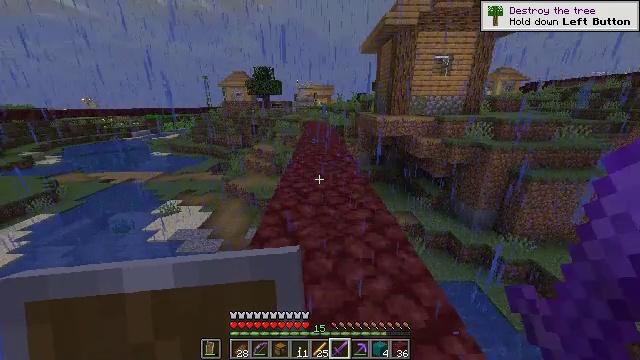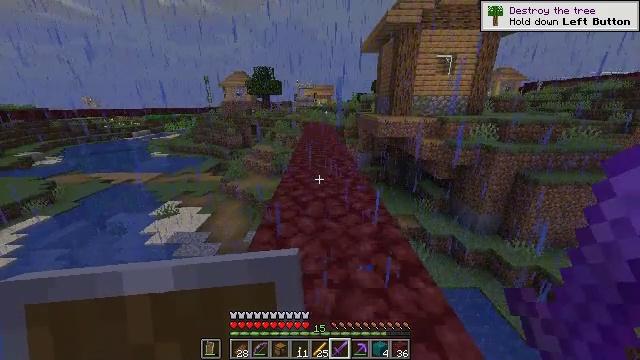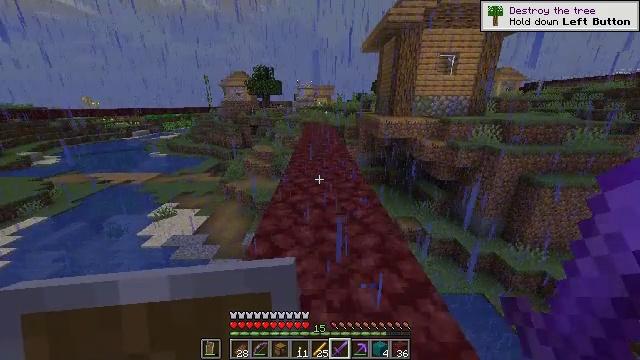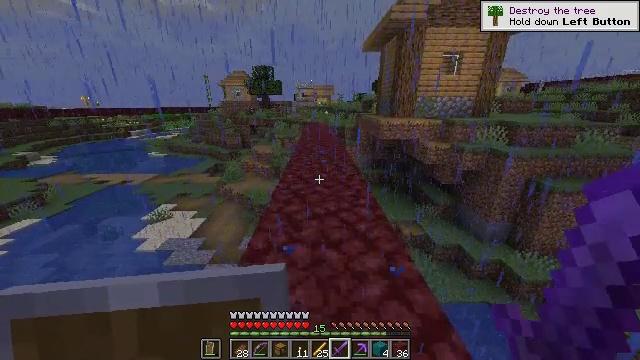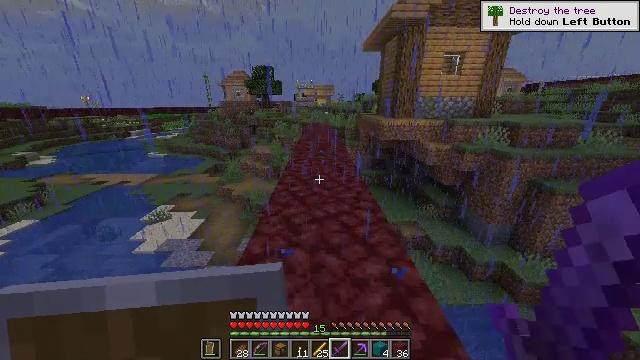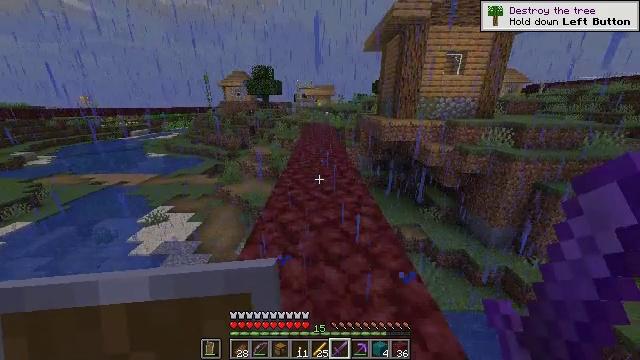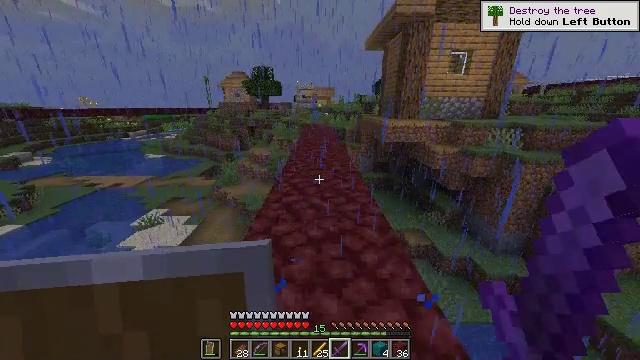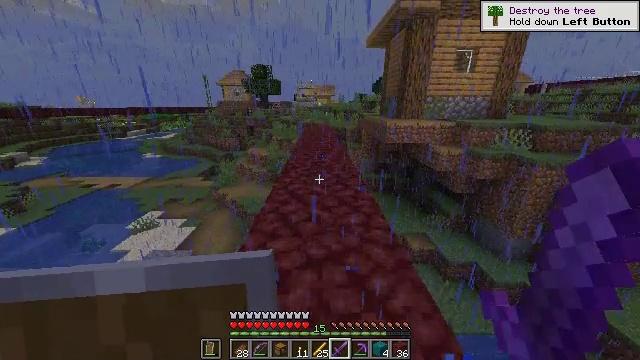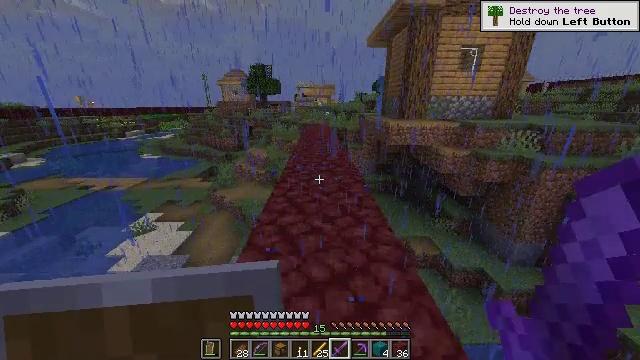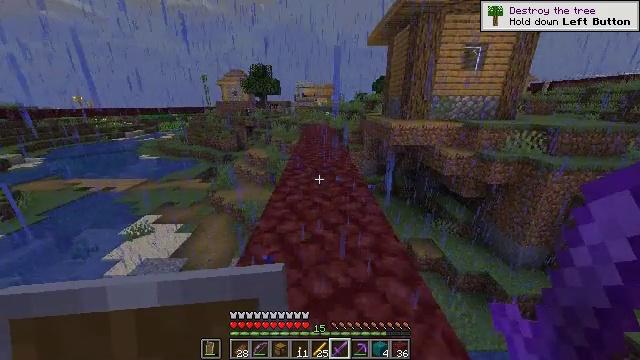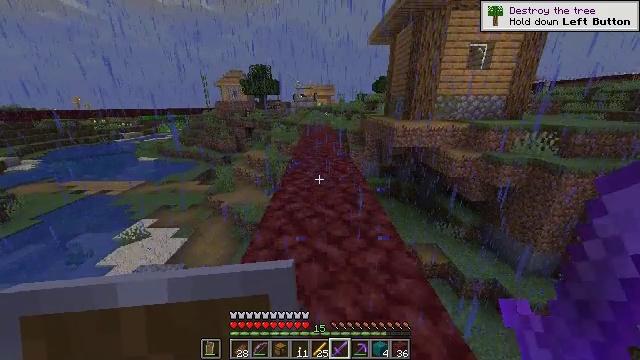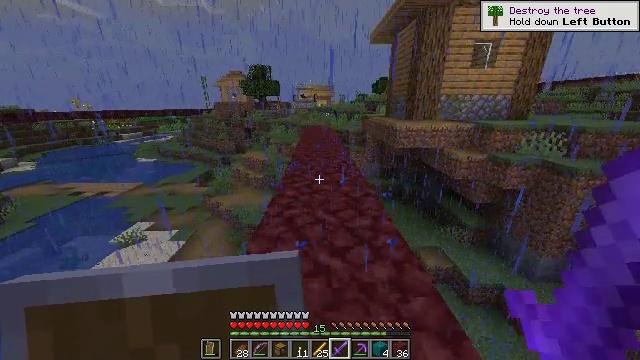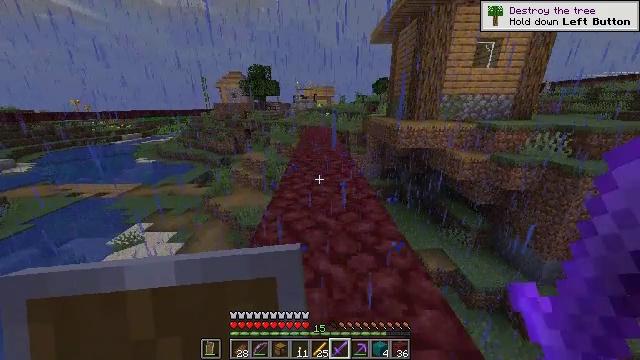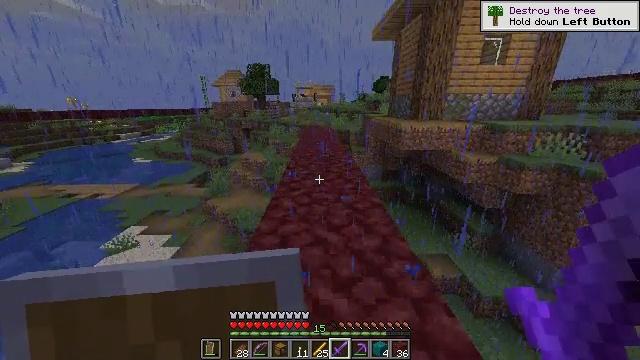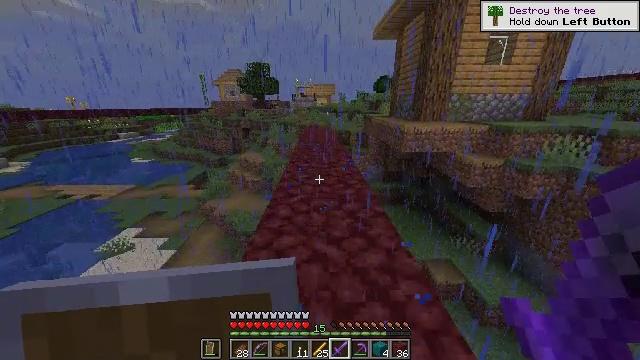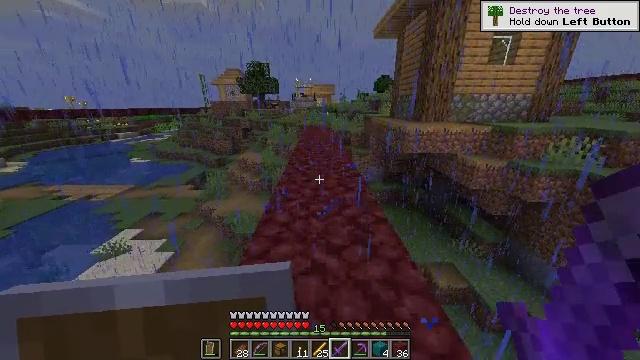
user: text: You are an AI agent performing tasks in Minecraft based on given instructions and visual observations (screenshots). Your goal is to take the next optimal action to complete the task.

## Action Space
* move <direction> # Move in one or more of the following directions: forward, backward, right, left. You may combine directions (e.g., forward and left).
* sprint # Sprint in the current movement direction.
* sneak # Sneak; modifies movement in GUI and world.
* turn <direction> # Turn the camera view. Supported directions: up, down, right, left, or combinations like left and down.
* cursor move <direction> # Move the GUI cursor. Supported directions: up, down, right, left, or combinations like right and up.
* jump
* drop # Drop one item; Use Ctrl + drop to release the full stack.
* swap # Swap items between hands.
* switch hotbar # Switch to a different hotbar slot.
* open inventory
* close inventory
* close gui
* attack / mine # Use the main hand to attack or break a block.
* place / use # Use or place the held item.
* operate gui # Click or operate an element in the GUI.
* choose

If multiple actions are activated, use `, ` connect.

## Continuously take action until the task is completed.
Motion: motion action
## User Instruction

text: Process blaze rods into blaze powder in the crafting area.
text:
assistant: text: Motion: move forward
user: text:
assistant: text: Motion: move forward
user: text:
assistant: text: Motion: move forward
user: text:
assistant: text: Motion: move forward
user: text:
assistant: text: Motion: move forward
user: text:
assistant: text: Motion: move forward
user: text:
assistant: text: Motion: move forward
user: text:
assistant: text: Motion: move forward
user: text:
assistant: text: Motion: move forward
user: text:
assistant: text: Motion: move forward
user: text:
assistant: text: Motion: move forward
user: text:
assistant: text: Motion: move forward
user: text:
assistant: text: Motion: move forward
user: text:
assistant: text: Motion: move forward
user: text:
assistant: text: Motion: move forward
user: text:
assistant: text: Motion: move forward
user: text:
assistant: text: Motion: move forward
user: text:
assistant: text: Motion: move forward
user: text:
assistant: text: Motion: move forward
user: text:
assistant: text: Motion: move forward
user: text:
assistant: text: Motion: move forward
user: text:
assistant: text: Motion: move forward
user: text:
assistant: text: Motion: move forward
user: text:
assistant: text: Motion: move forward
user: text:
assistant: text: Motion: move forward
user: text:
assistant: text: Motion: move forward
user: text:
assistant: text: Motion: move forward
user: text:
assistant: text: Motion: move forward
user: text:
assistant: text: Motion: move forward
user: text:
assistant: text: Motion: move forward